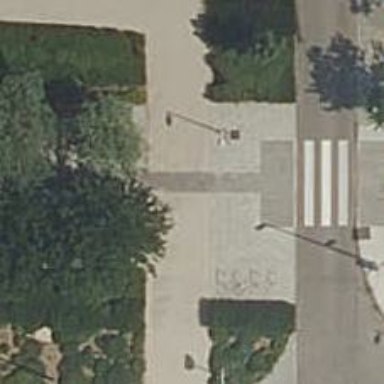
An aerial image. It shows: Footway.